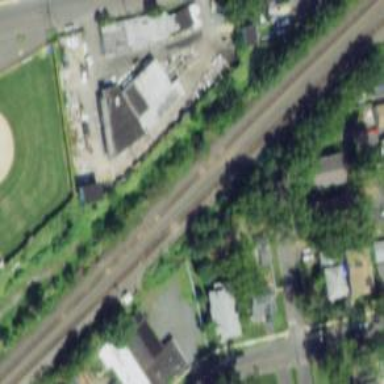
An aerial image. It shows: Railway with interlaced rails.